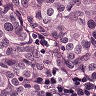
Metastatic tissue present: yes